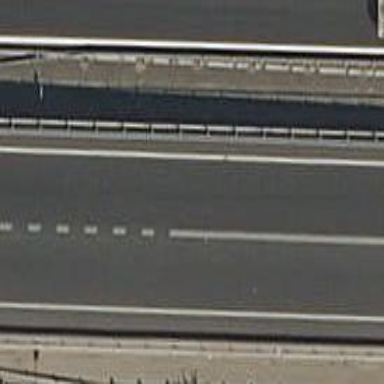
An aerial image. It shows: Motorway link bridge.